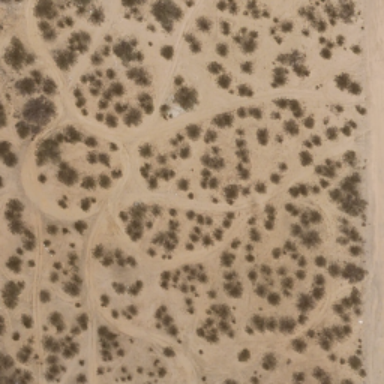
This is a chaparral .